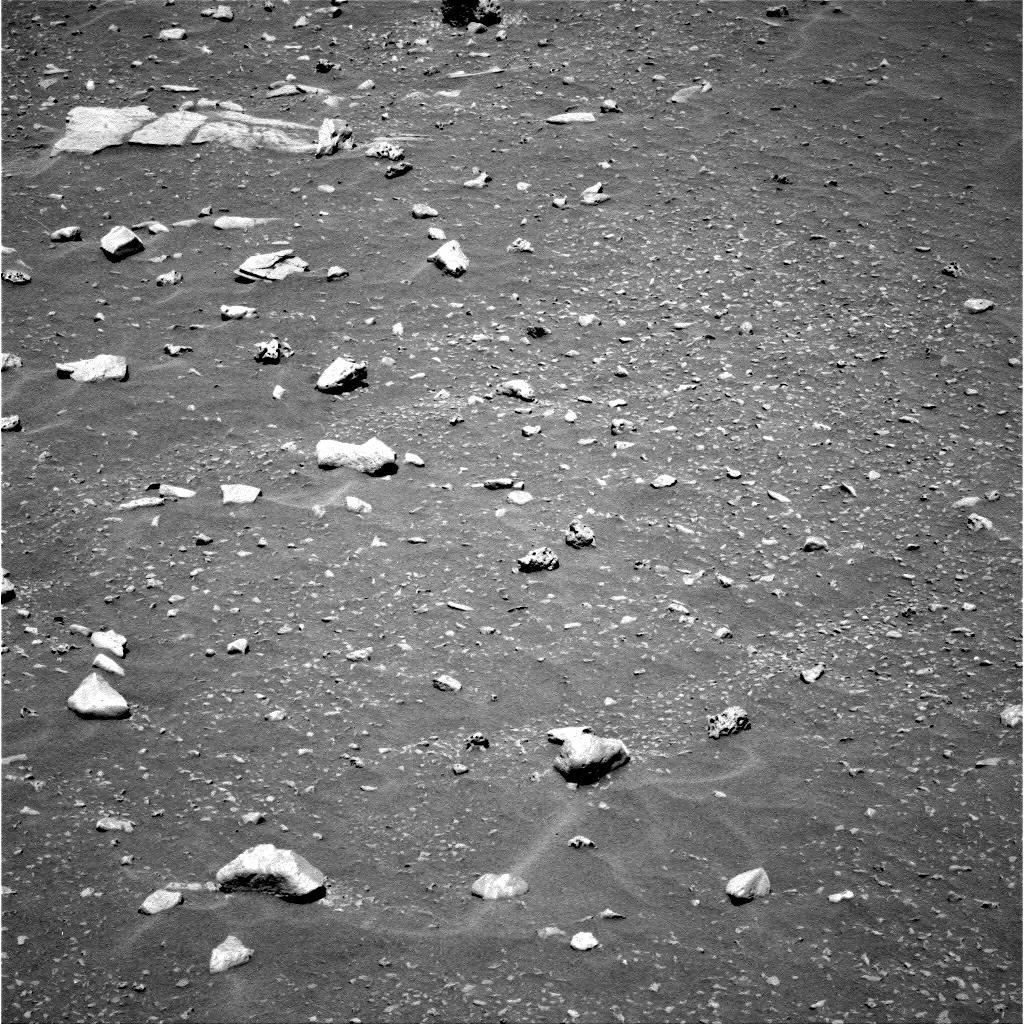
Terrain classes present: Bedrock, Gravel / Sand / Soil, Rock, Shadow